Current action and preconditions to check: path_clear

Your task: For each precondition in the list above, predict whether it will hold at this action.

Consider the current scene as observed from the mobile robot's camera, and analyze the predicted future states of all dynamic agents (e.g., people, animals, vehicles, or any moving entities) within the NEXT SECOND.

IMPORTANT: Only answer "very likely" if you are absolutely certain—based on strong, clear evidence—that a dynamic agent will violate the precondition in the predicted future state. Do NOT answer "very likely" for unlikely, ambiguous, or low-probability risks.

Ask yourself for each precondition: Is there a high probability, with clear and convincing evidence, that the predicted future states of any dynamic agent will interfere with the predicted future state of the currently executing action within the NEXT SECOND, causing that precondition to fail?

Assess the risk level based on these predictions. Use "likely" or "very likely" if motions create a clear risk of interference.

Use "neutral" or "improbable" if agents are nearby but their predicted paths are clearly diverging or non-conflicting.

Failure Risk Categories: "very improbable", "improbable", "neutral", "likely", "very likely"

Answer Format: Output ONLY the probability_of_failure value from these categories: "very improbable", "improbable", "neutral", "likely", "very likely"

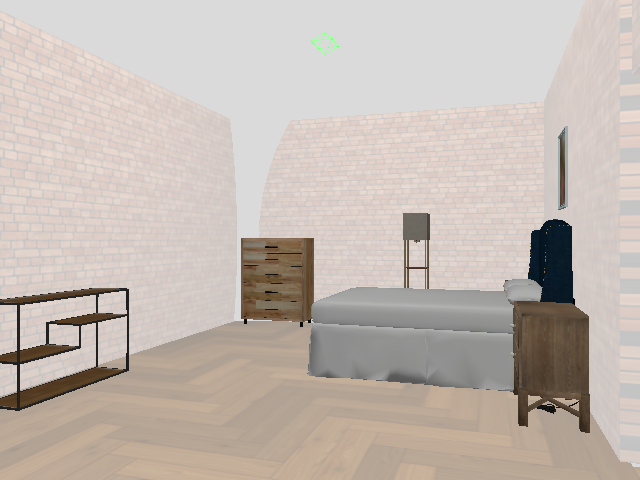

Answer: very improbable